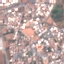
Label: Residential